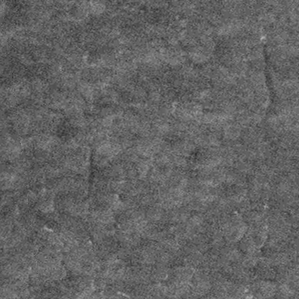
Label: frost